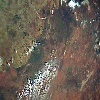
Label: land